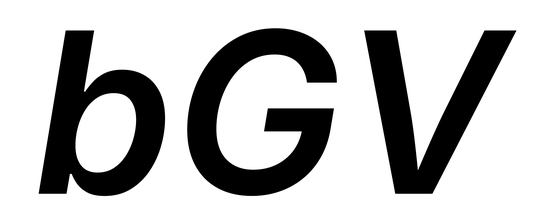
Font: Inter-Italic_SemiBold_Italic